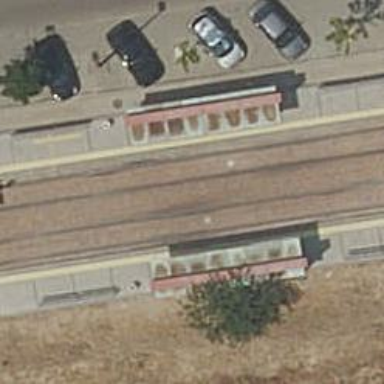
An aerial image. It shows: Light rail station that serves as public transport hub for the railway system.